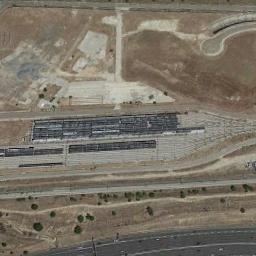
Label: railway_station